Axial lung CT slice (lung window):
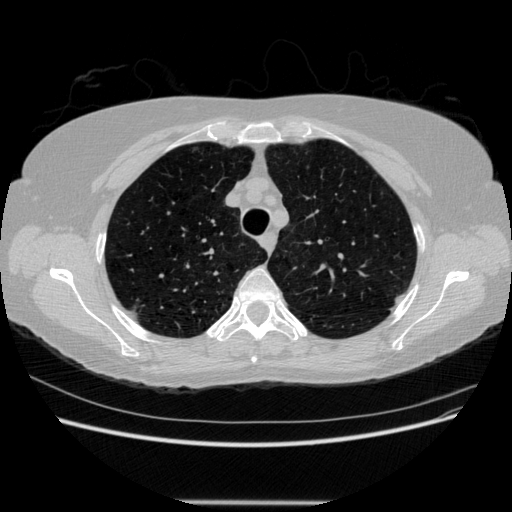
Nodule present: no